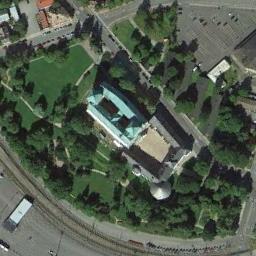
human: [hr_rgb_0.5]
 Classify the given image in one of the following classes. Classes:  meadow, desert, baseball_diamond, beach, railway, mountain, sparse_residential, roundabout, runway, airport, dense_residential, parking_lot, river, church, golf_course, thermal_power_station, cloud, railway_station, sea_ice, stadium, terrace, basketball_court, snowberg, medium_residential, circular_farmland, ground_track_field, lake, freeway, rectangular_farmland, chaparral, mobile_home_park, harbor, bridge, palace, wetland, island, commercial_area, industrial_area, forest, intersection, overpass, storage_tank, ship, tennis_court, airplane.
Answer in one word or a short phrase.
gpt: palace